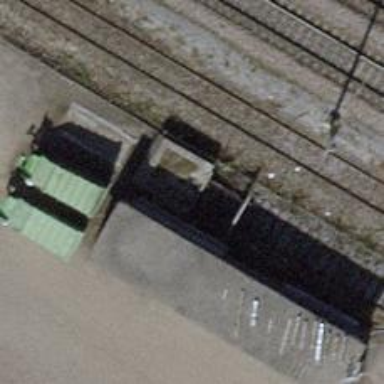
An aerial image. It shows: Railway buffer stop.